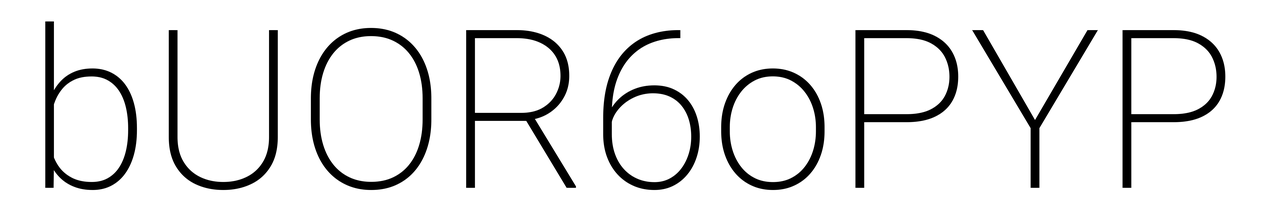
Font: Roboto_ExtraLight